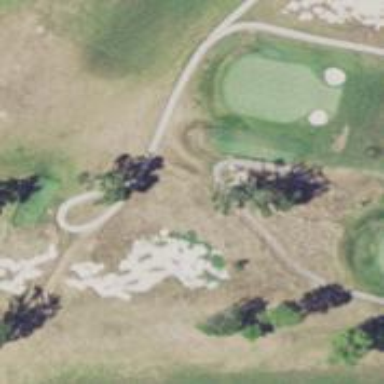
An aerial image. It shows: Pathway for golfing.